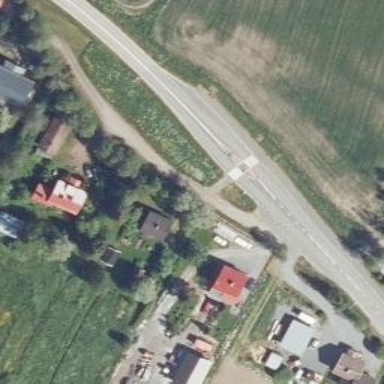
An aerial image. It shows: Island crossing on the road.